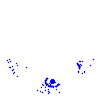
Particle: electron